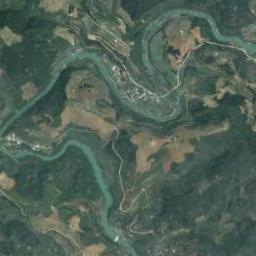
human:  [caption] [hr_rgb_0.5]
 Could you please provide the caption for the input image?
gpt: A winding, Light green river with green and tan mixed land on both sides, With large buildings .

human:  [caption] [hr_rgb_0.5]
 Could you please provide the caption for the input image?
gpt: The river is surrounded by trees .

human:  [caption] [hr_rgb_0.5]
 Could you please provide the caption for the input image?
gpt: There are some green forests and meadows near the river .

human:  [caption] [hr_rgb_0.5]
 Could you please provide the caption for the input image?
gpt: The green river with a winding bank goes through the mountainous area covered with some vegetation .

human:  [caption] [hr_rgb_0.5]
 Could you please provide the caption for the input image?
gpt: The river goes through farmland and trees .